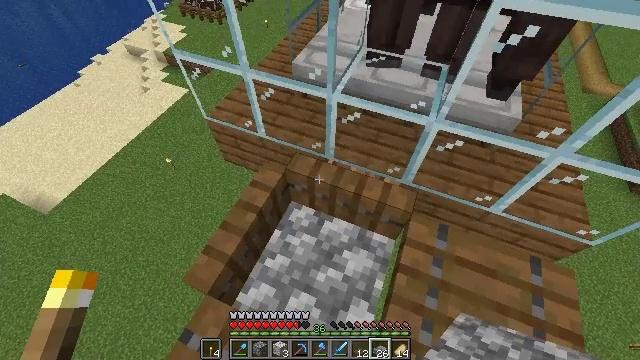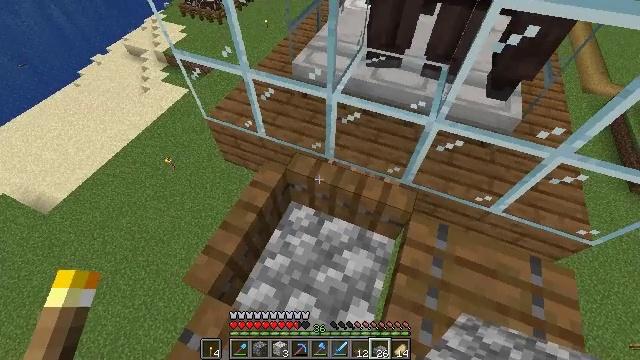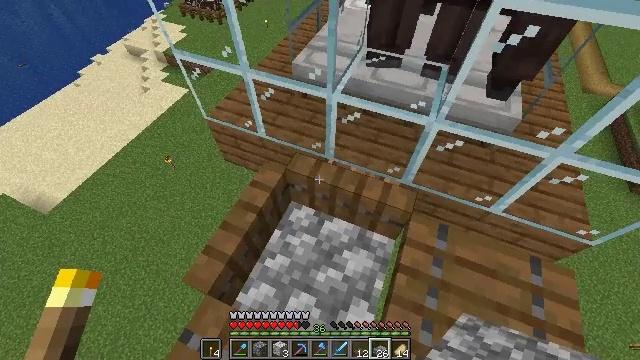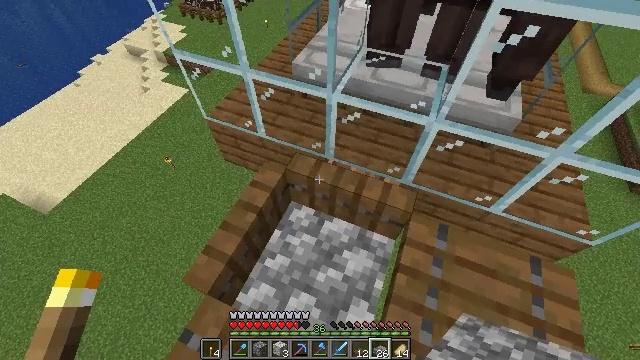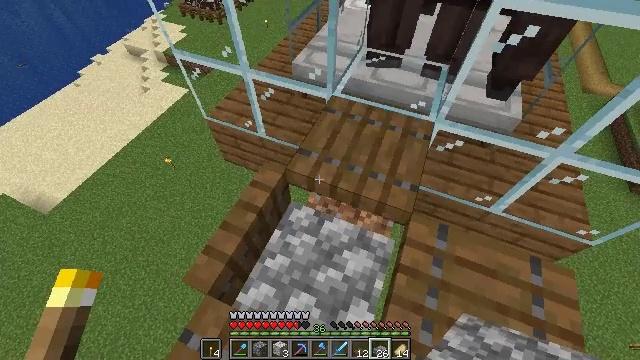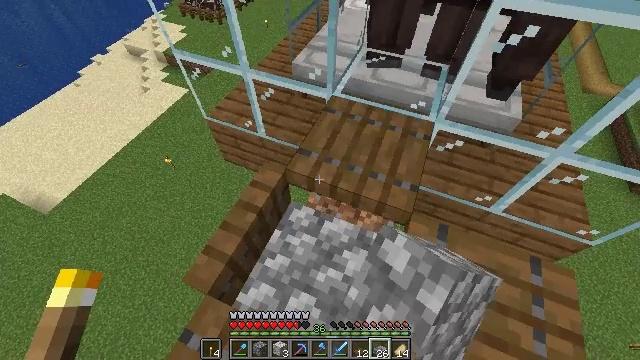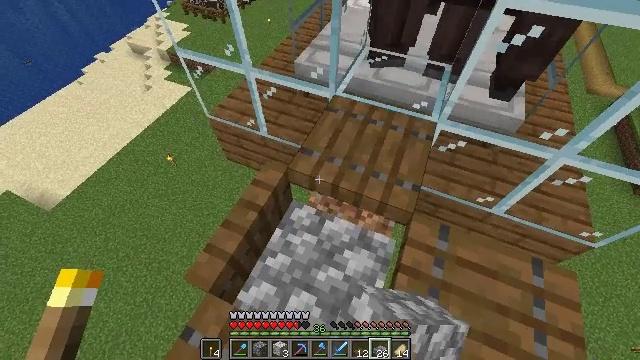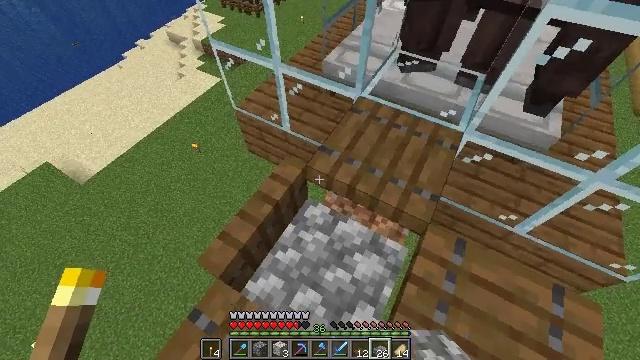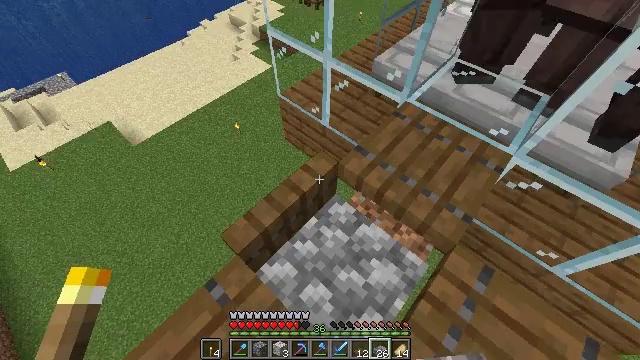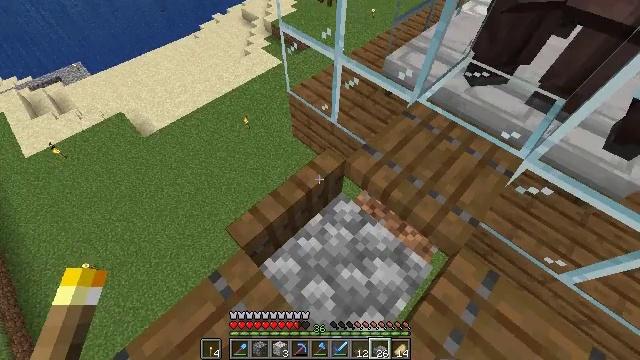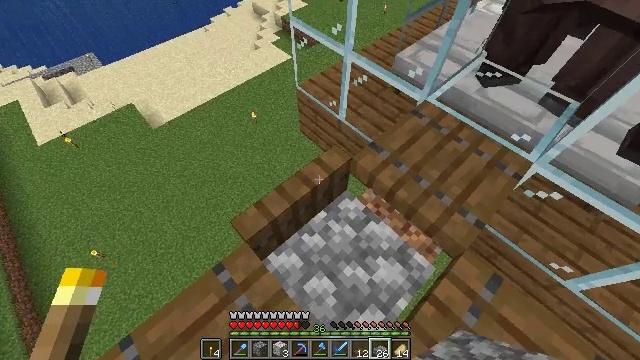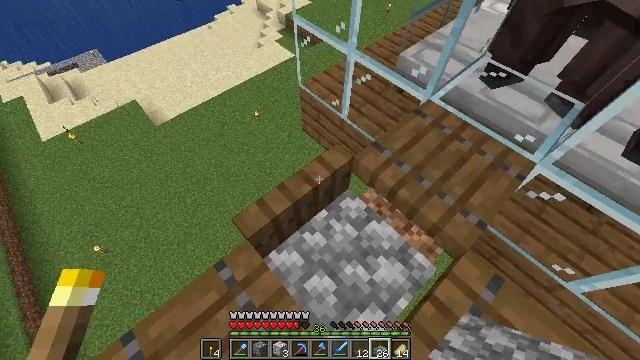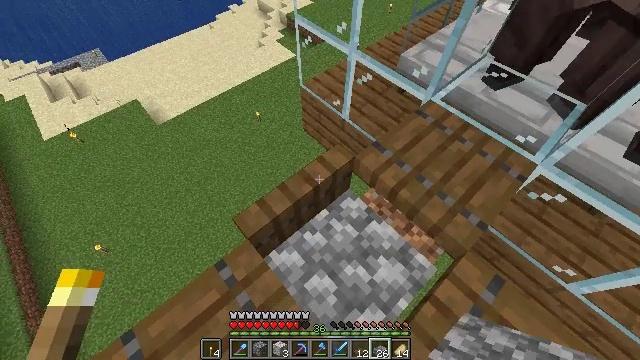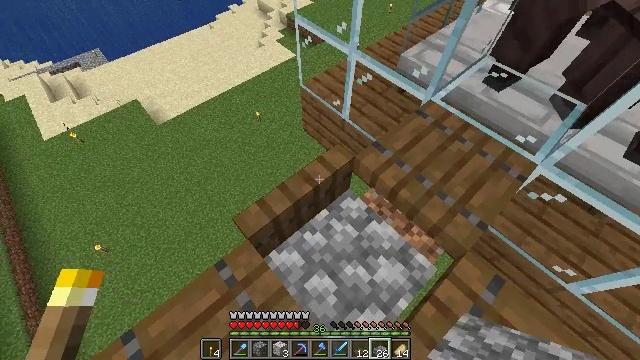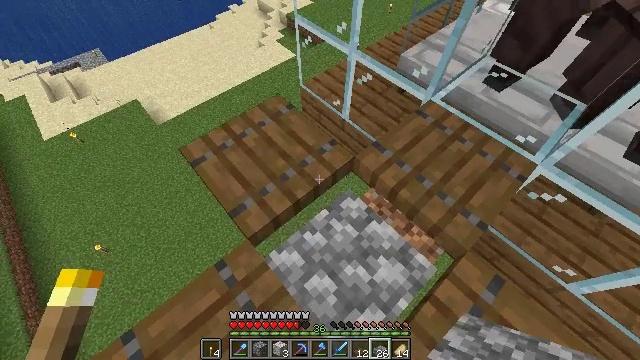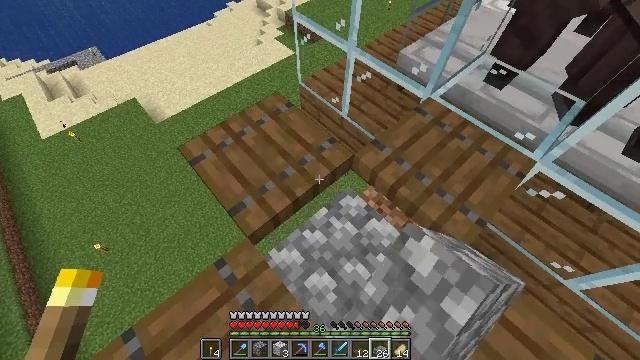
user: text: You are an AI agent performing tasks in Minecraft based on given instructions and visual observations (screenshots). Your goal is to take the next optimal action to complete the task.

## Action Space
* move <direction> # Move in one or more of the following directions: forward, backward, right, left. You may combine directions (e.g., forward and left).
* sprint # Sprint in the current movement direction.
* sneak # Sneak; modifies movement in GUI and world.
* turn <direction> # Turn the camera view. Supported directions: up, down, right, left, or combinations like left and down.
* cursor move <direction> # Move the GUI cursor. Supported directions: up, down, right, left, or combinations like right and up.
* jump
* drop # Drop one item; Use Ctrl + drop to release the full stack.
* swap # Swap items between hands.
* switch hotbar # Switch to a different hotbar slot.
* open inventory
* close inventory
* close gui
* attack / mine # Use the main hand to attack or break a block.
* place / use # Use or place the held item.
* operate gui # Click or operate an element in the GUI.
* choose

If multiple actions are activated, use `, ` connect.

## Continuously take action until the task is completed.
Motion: motion action
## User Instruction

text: Mine the cobblestone slab.
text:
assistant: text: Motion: no_op
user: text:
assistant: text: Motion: no_op
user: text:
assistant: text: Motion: no_op
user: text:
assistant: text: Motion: use / place
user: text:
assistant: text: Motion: use / place
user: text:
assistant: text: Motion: no_op
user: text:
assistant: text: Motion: turn left
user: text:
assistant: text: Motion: turn left
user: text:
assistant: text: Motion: turn left
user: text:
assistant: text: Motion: turn left
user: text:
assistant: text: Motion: no_op
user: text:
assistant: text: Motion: no_op
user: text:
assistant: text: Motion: no_op
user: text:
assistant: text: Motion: use / place
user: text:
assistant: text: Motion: use / place
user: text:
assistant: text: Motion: no_op
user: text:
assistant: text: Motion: no_op
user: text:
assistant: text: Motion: no_op
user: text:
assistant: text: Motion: no_op
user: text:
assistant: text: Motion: turn left and down
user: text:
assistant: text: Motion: turn left and down
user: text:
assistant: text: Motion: turn left and down
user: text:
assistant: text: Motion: turn left and down
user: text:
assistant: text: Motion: turn left and down
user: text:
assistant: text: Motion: turn left
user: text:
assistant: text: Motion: use / place
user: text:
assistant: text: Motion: use / place
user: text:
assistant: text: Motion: use / place
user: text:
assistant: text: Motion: no_op
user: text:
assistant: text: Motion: no_op